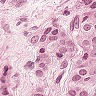
Metastatic tissue present: yes